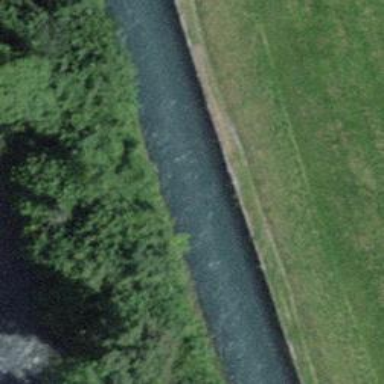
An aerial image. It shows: Canal.